This plot shows a bearing's acceleration signal over time (raw waveform). What is the most likely bearing condition (normal, inner_race, outer_race, ball)?
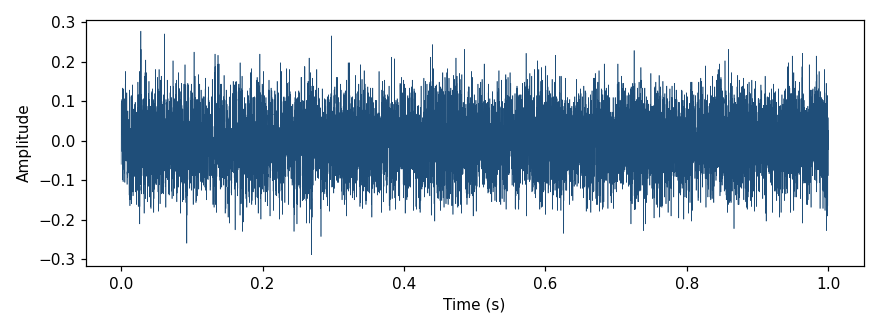
Answer: normal